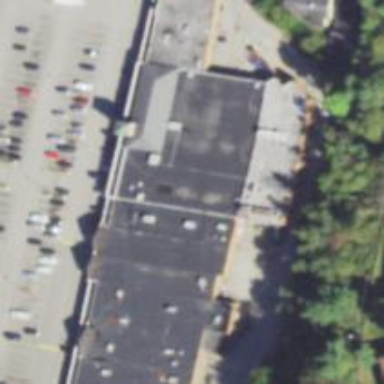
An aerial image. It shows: Supermarket.